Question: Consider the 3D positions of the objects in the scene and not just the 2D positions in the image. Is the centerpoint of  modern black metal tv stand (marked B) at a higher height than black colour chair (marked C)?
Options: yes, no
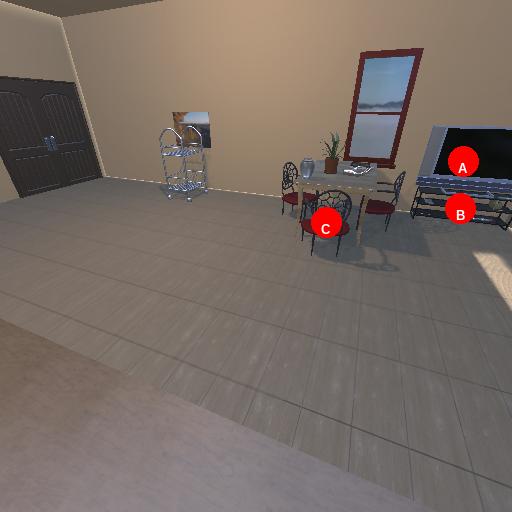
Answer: yes